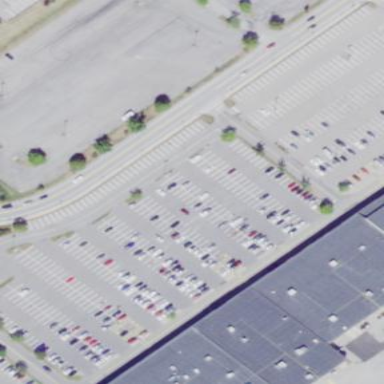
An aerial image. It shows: Parking area.